Interaction volume radius: 5 \u00c5
Interaction volume height: 25 \u00c5
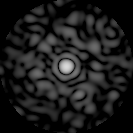
Disorder parameter: 0.8398